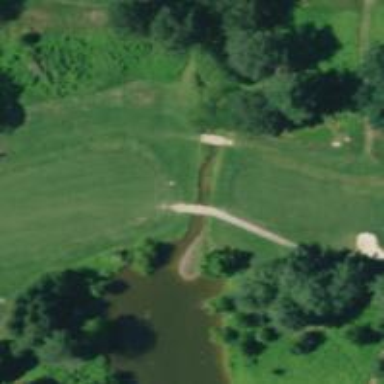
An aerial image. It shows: Footway bridge with high-quality track surface. It resembles golf path.